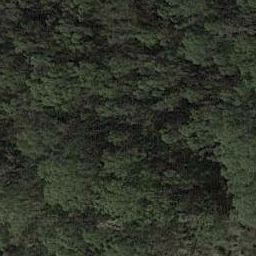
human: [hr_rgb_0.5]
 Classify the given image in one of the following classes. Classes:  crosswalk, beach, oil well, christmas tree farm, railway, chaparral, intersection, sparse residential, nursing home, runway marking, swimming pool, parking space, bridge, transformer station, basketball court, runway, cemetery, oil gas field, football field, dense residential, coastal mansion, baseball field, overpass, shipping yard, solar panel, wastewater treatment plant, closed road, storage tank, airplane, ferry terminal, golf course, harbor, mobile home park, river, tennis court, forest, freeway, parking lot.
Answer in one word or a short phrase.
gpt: forest